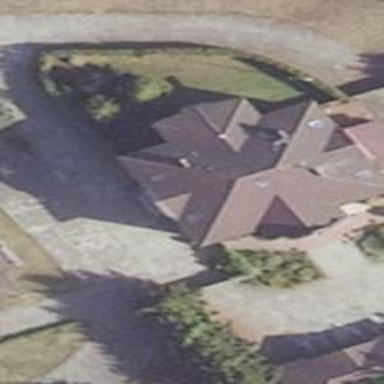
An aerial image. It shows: Residential building.